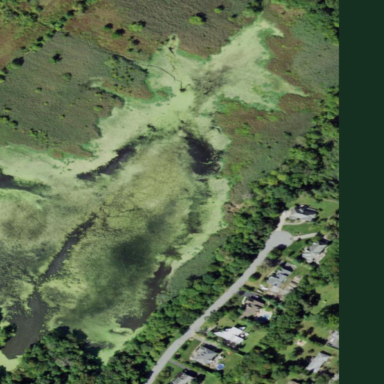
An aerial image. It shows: Wetland area dominated by reedbeds.